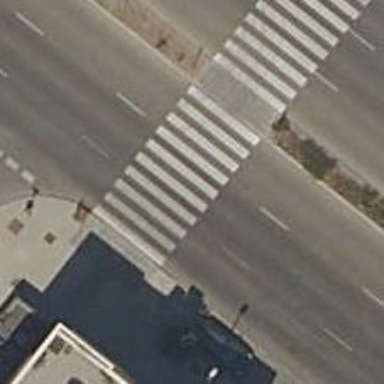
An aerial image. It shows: Uncontrolled crossing on the road.